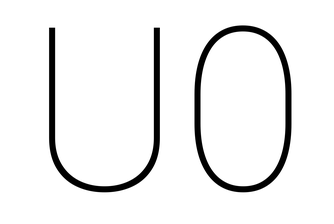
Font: Roboto_Thin